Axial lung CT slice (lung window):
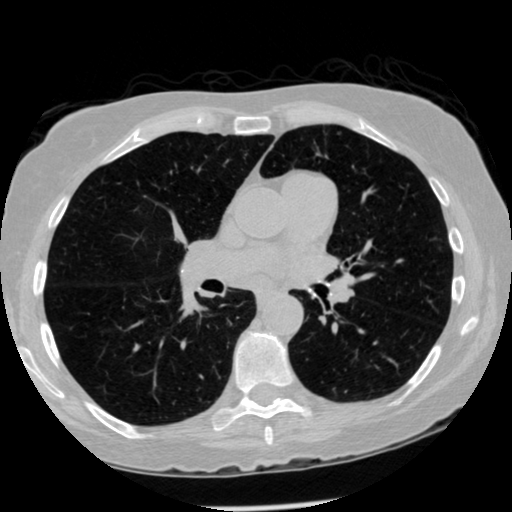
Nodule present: no